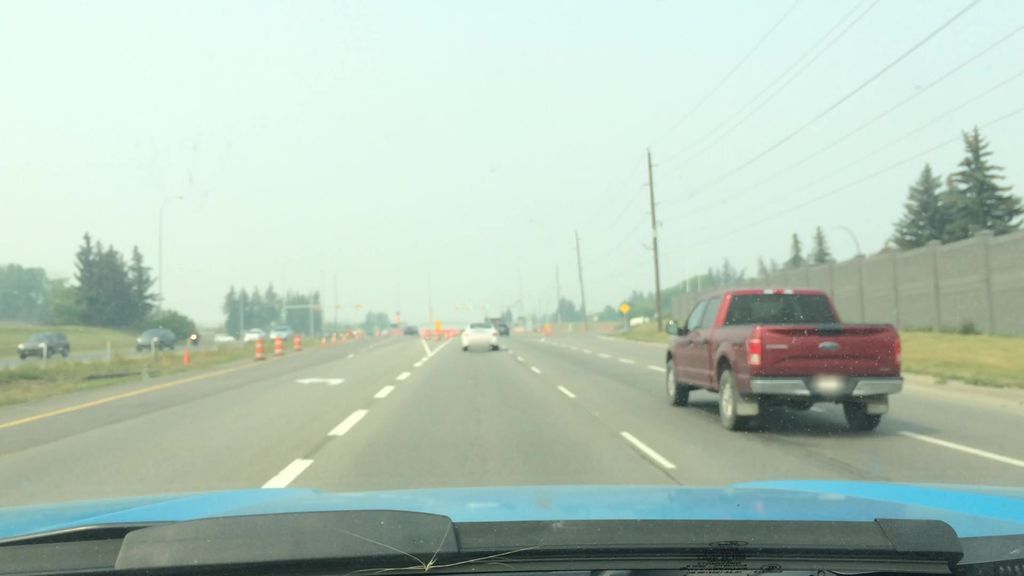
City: calgary